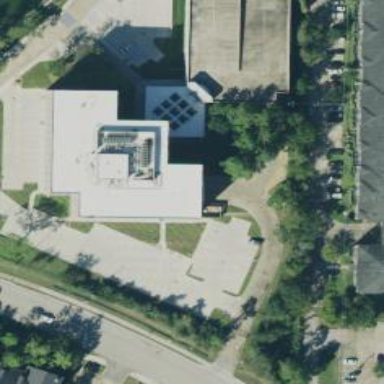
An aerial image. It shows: Commercial building.